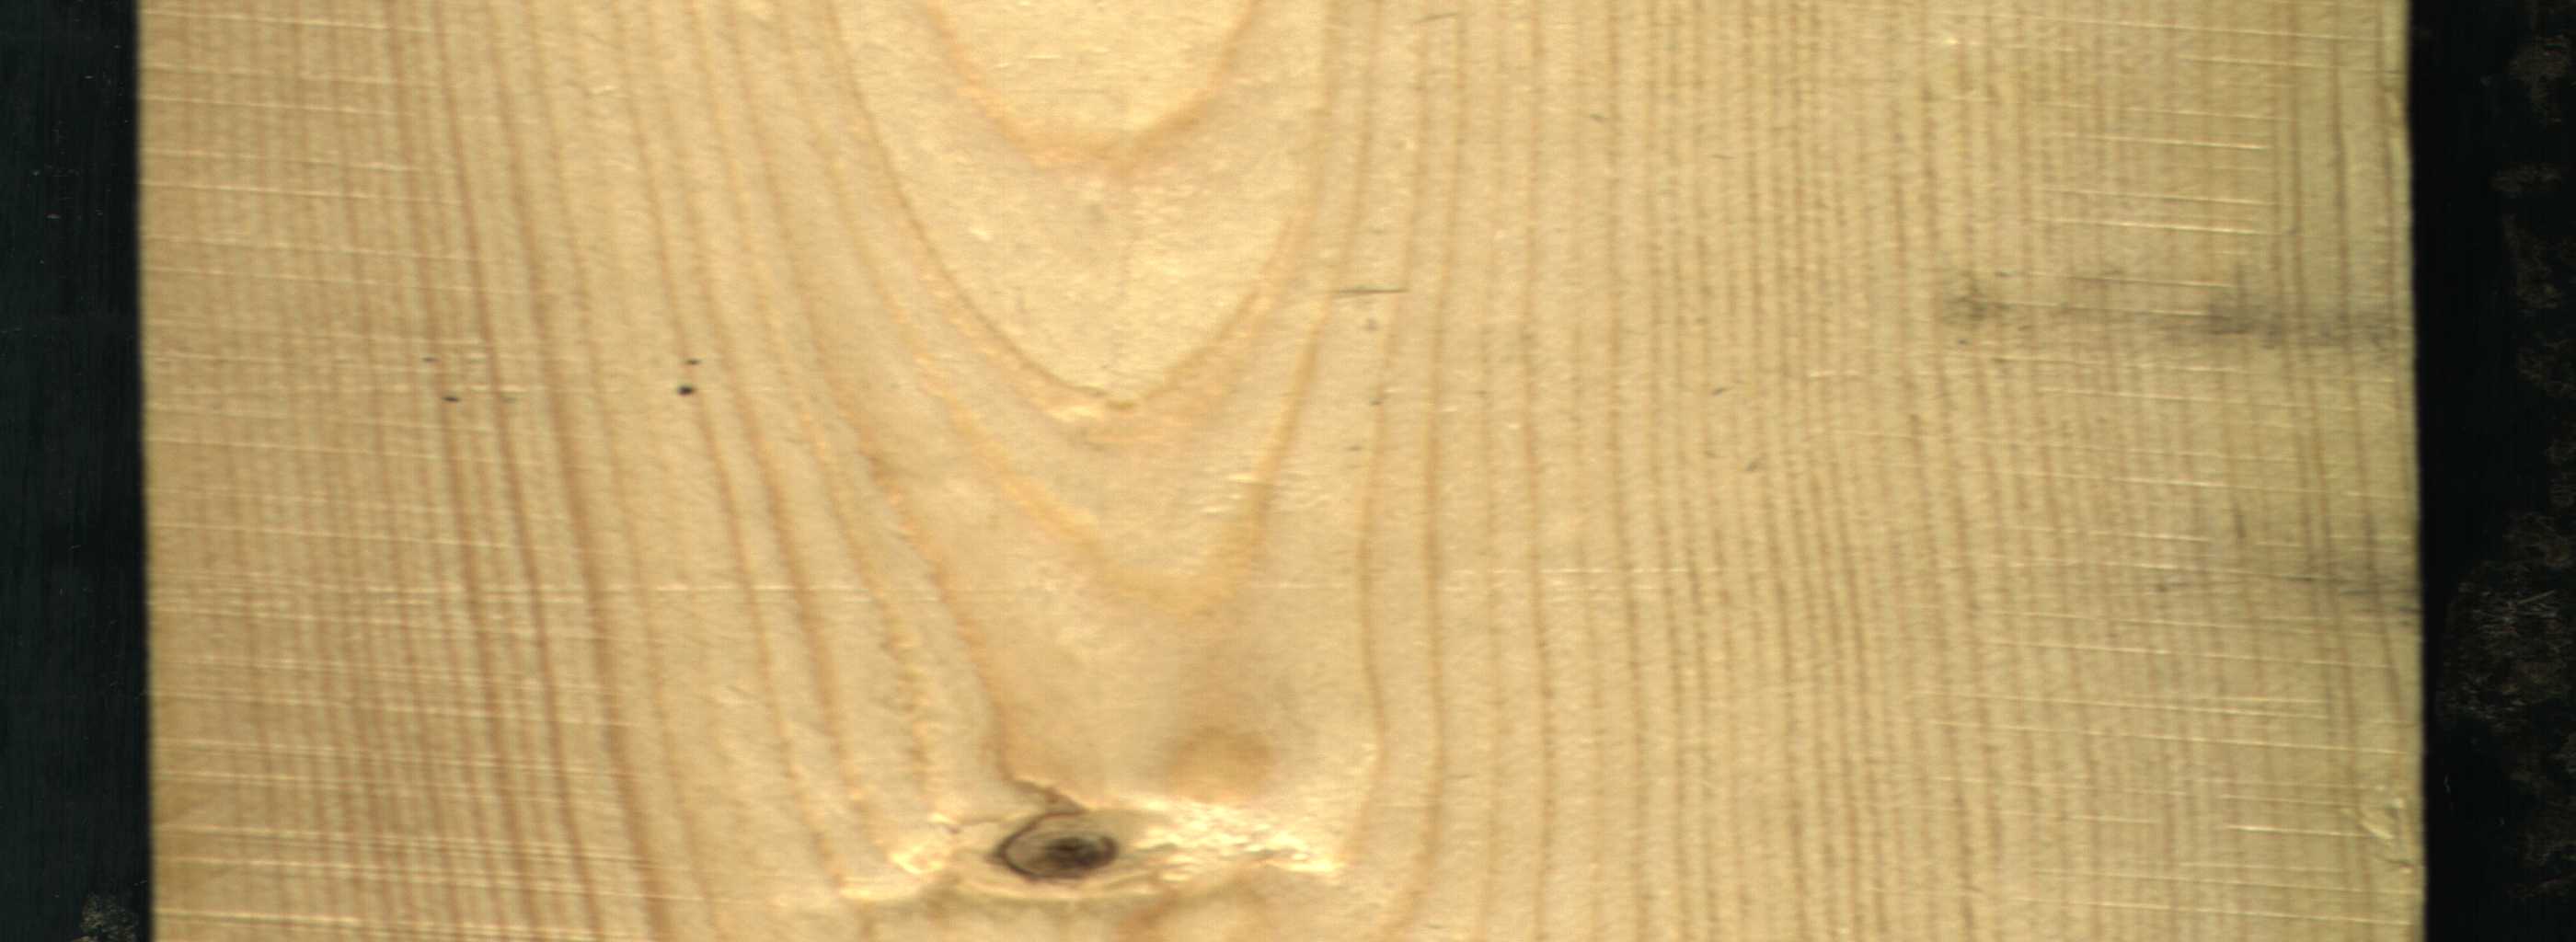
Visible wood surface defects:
Live_Knot